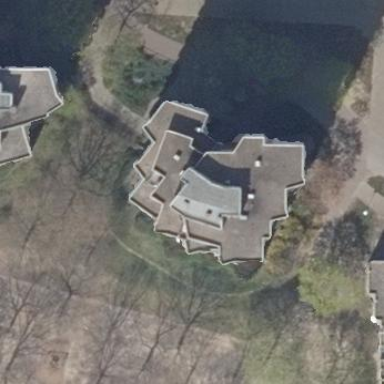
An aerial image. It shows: Flat-roofed apartment building.